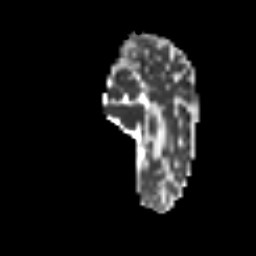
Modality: MD
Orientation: sagittal
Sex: female
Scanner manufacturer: ge
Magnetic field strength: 3 T
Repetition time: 7 s
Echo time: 0.0808 s